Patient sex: M
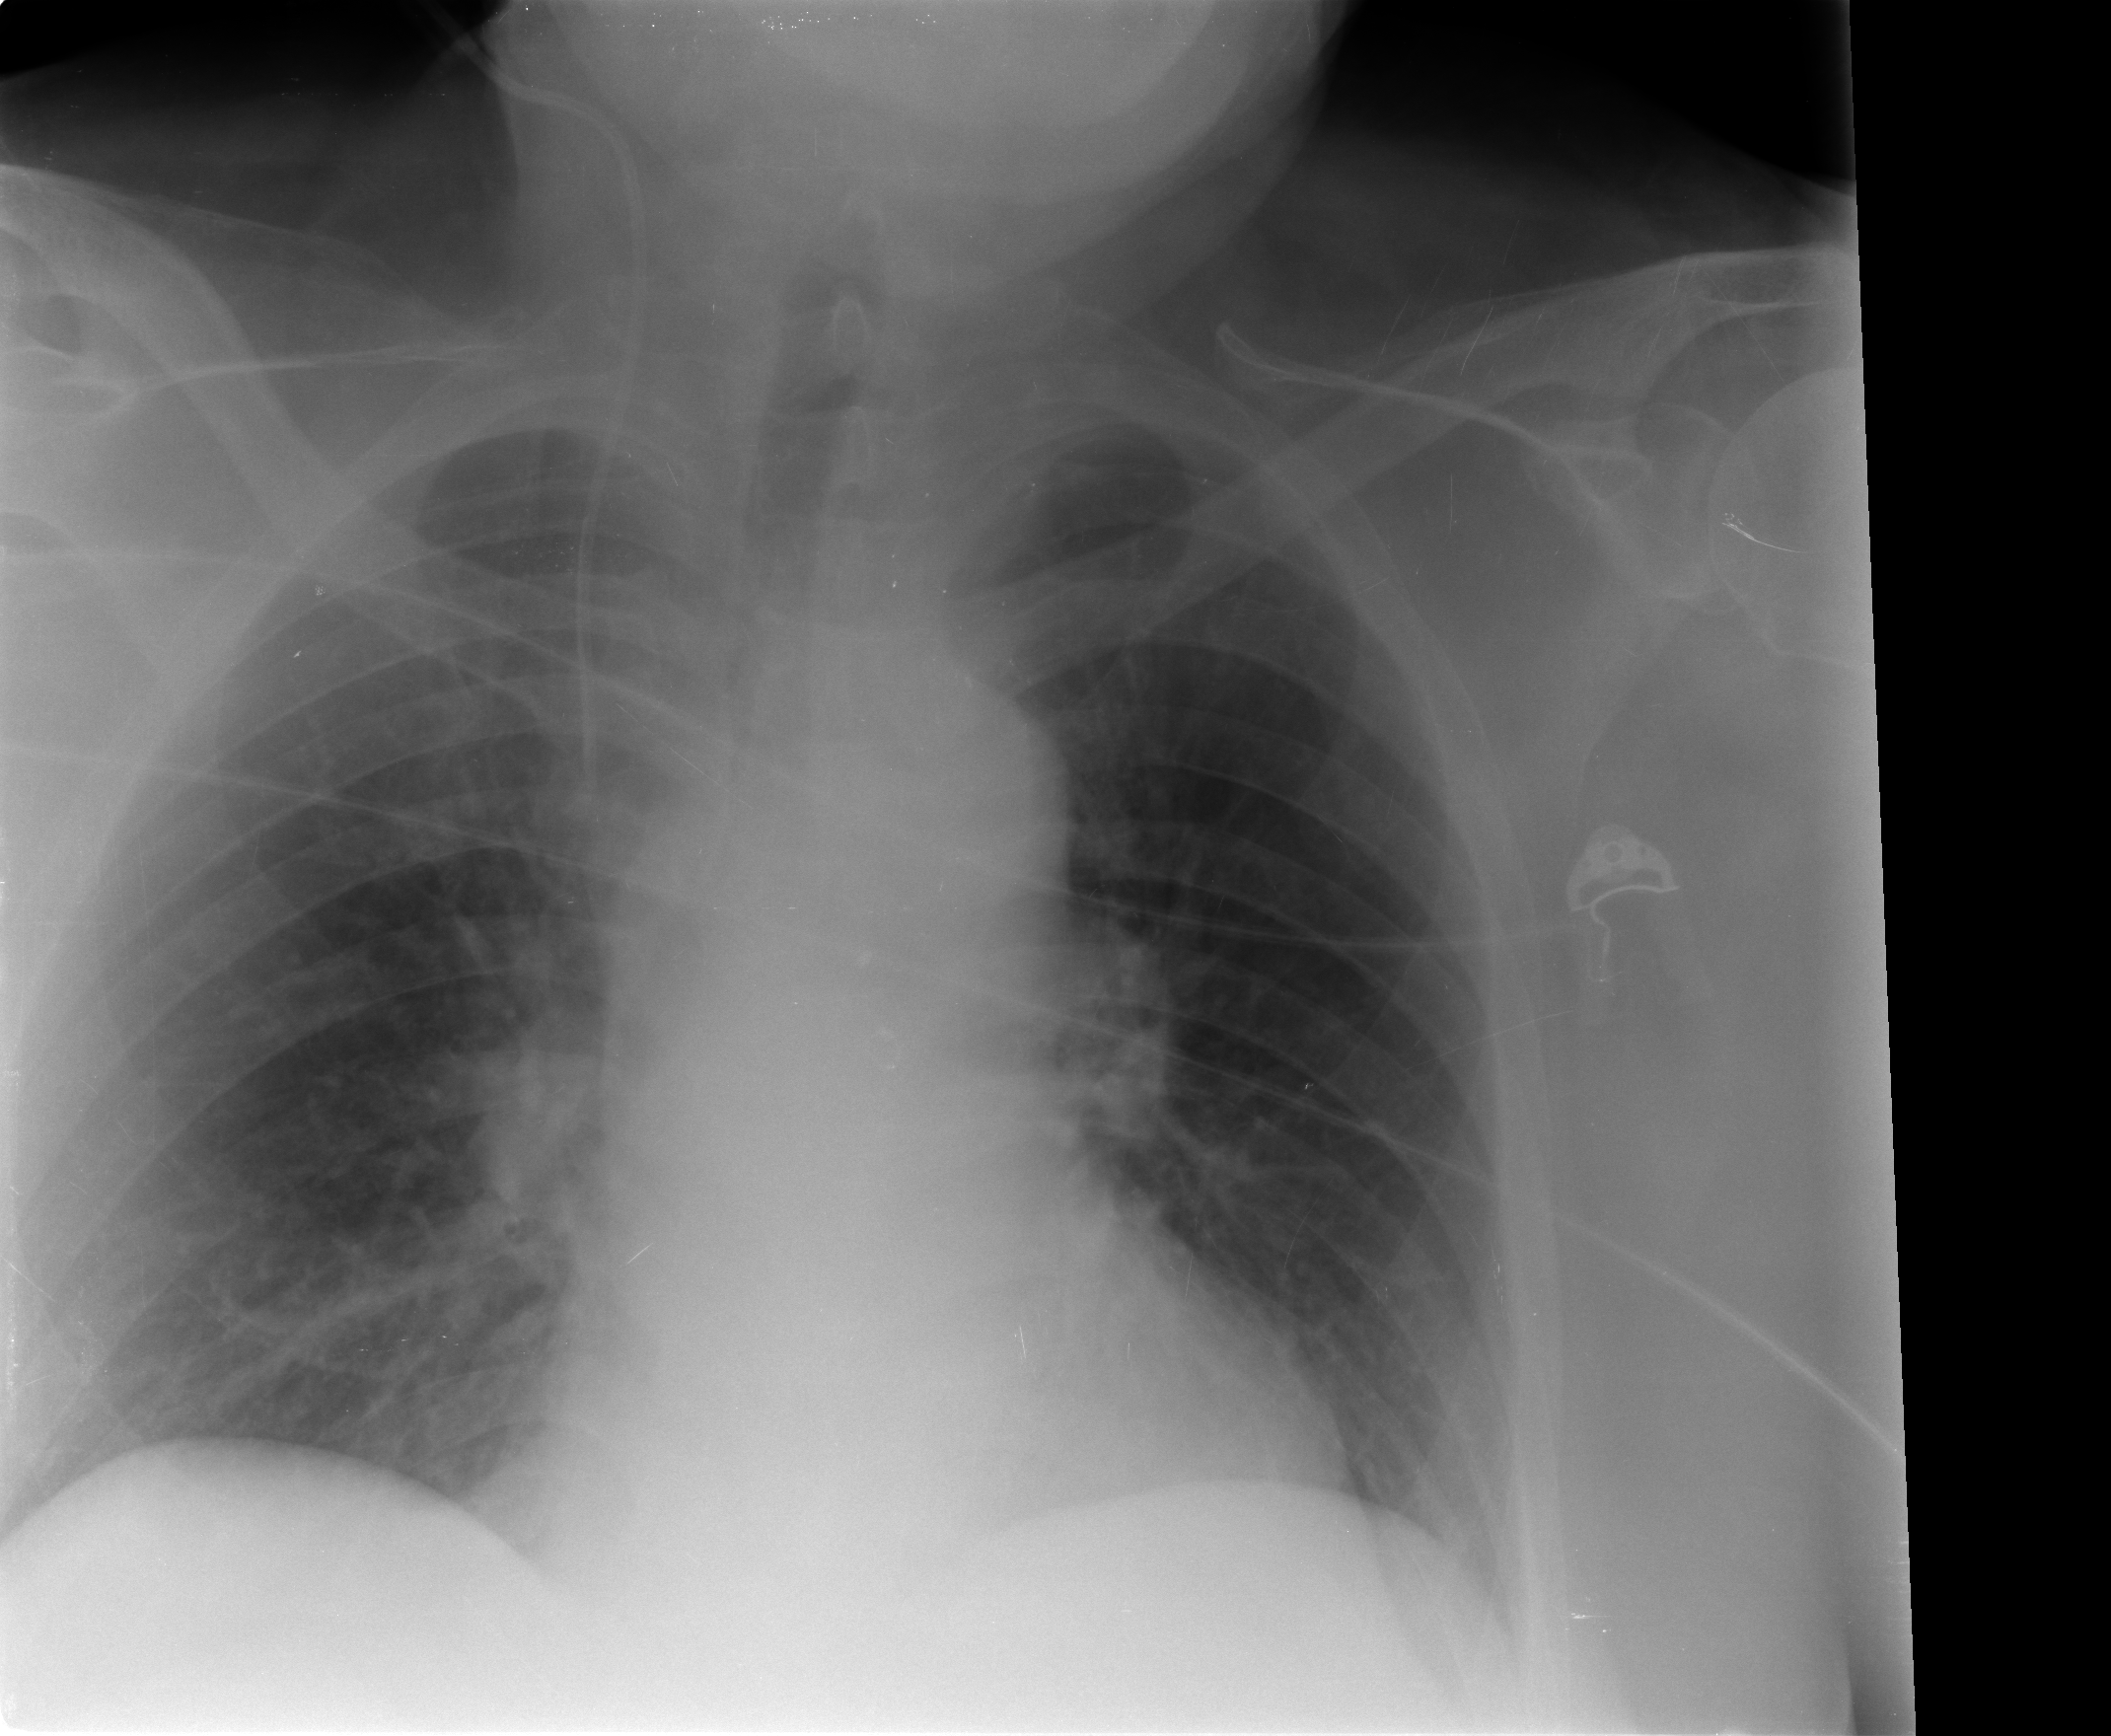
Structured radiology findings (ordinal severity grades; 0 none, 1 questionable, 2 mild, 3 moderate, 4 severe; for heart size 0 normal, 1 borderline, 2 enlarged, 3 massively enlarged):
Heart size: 0
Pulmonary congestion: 0
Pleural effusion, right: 0
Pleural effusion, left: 0
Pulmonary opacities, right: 0
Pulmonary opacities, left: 0
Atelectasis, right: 2
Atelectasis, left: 2